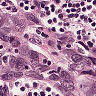
Metastatic tissue present: yes